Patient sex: F
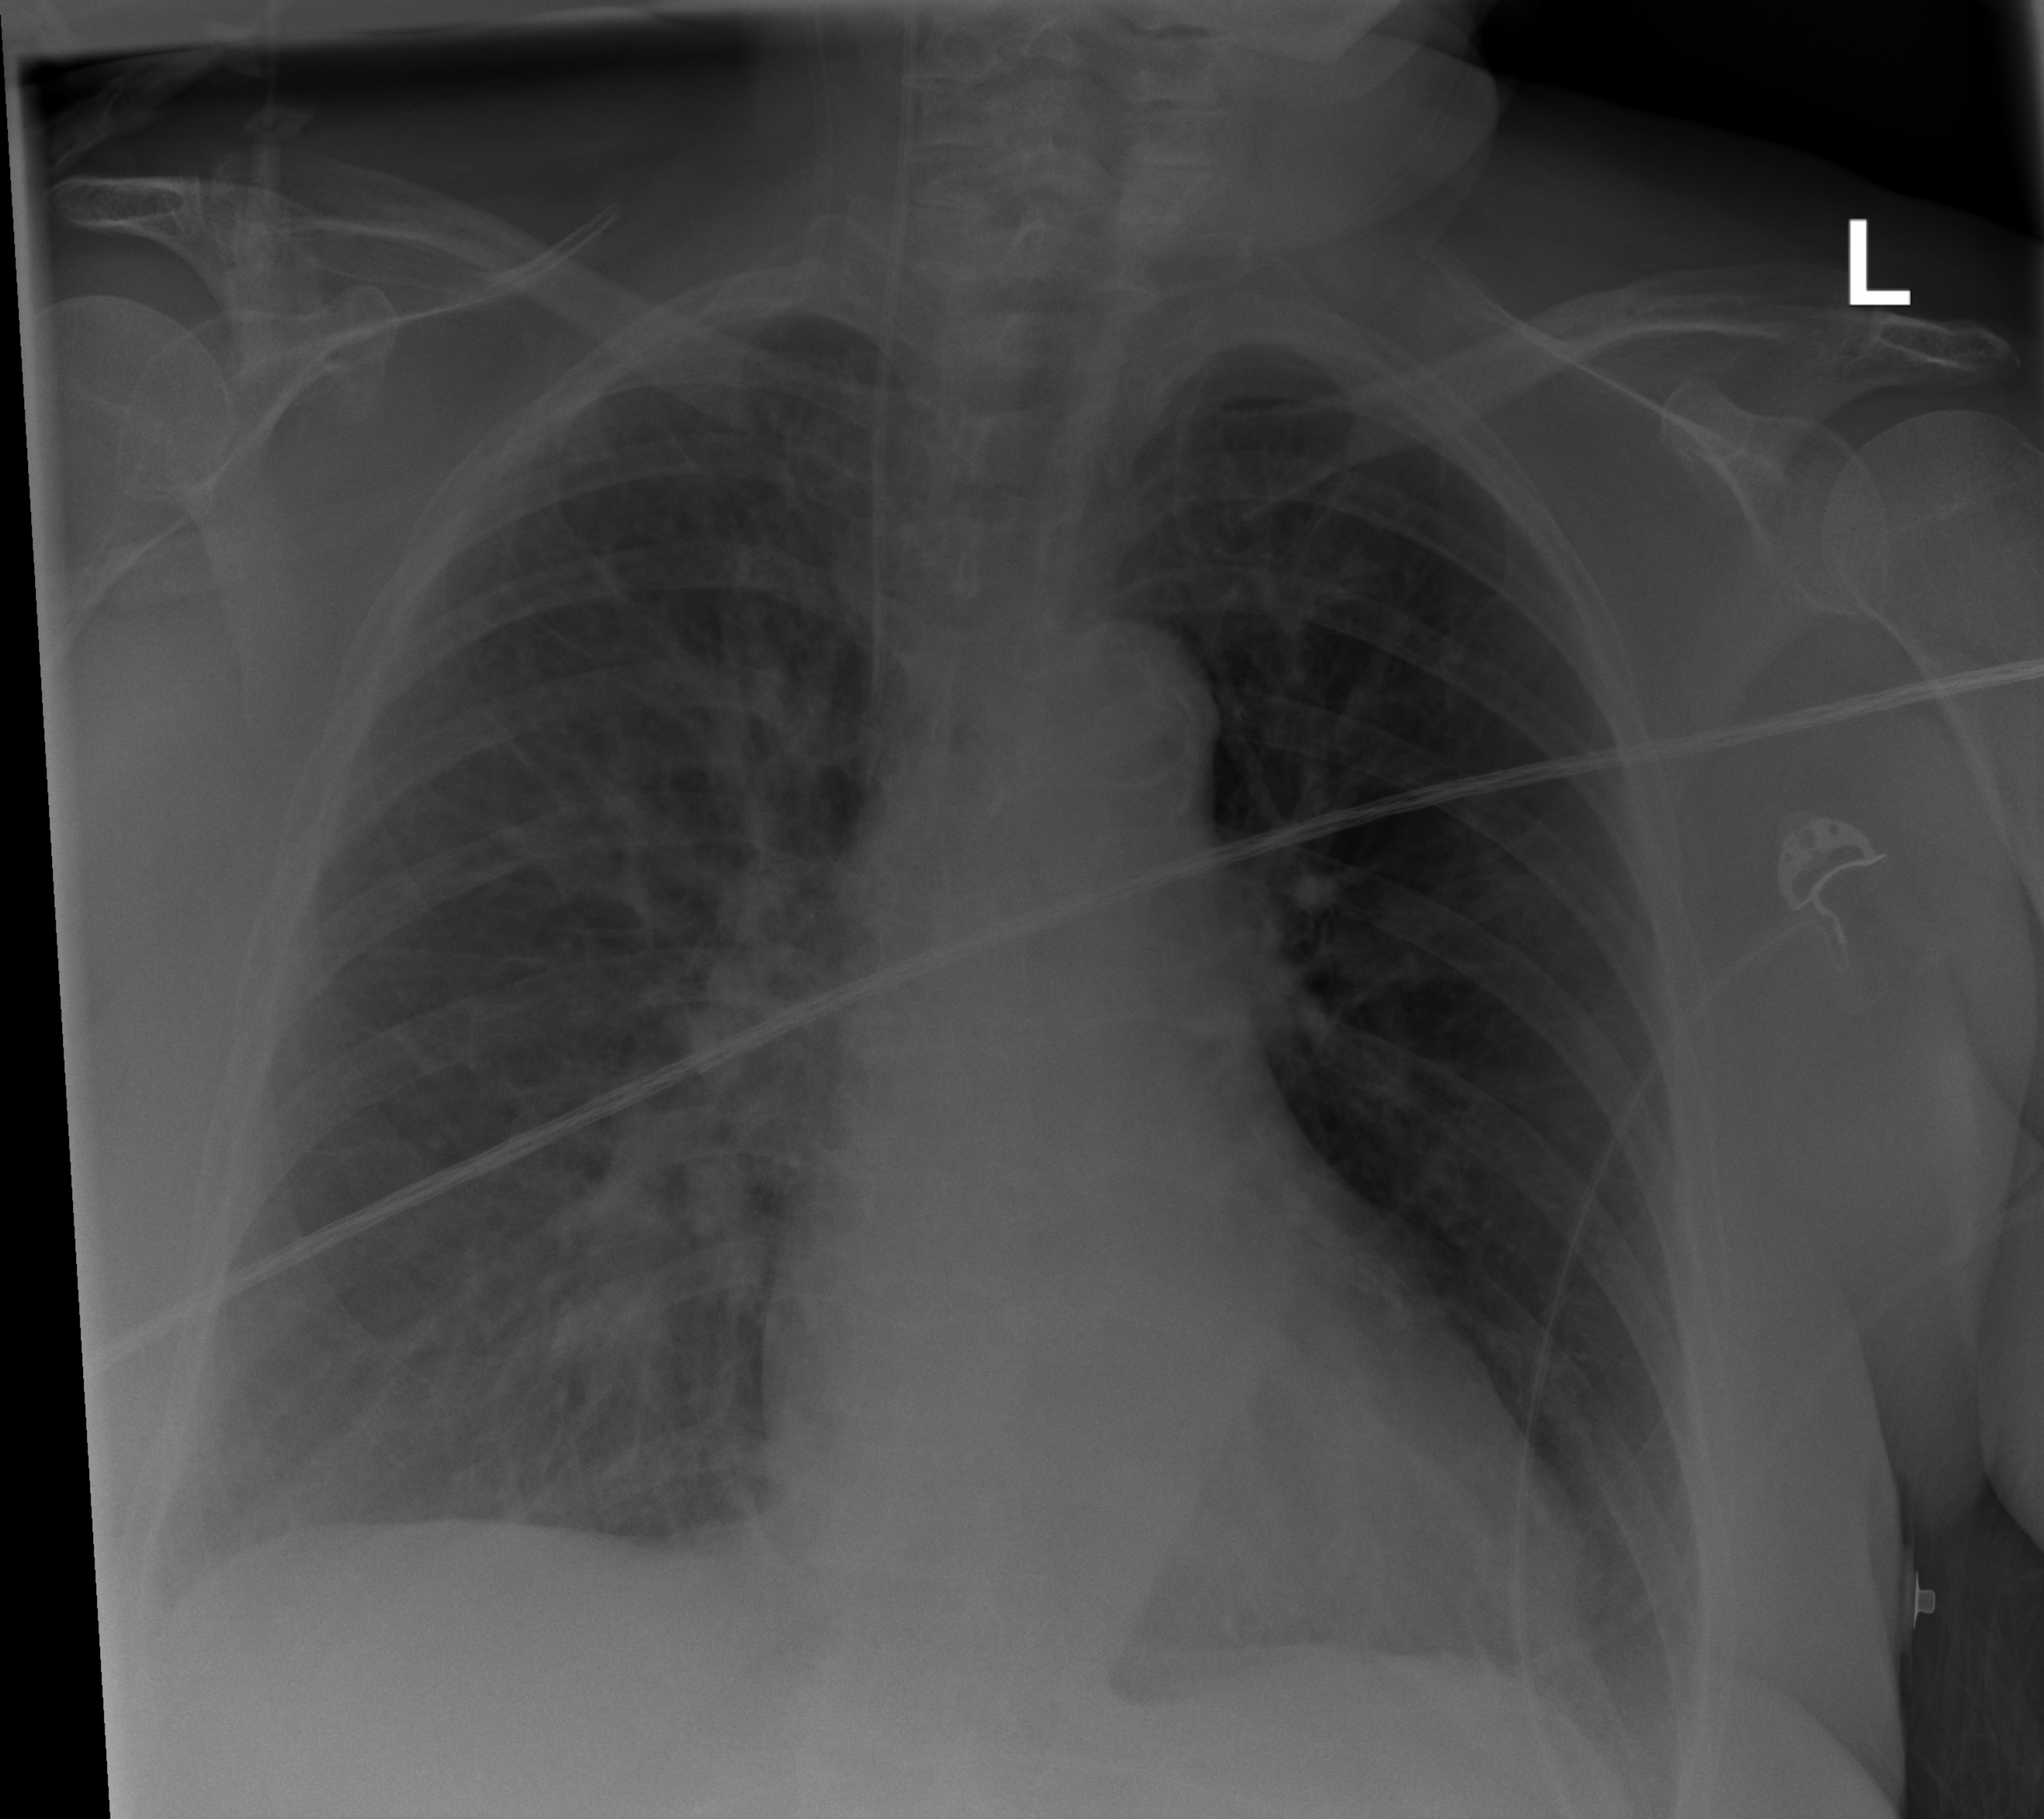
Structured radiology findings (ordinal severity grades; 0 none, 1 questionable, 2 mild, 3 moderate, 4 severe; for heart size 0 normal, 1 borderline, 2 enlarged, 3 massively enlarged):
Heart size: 0
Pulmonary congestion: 0
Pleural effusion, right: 2
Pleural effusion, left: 2
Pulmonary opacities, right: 0
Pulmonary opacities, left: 0
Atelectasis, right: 2
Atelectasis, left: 2